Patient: sex M, age 42
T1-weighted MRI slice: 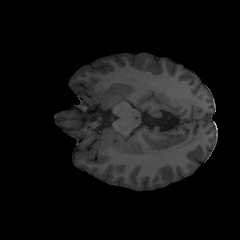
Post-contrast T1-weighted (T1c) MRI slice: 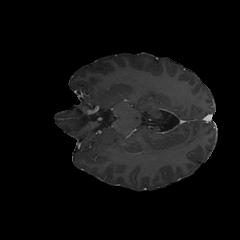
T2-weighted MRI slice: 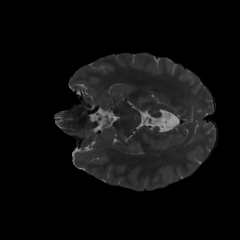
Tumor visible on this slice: no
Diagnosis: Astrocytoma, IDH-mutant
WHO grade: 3